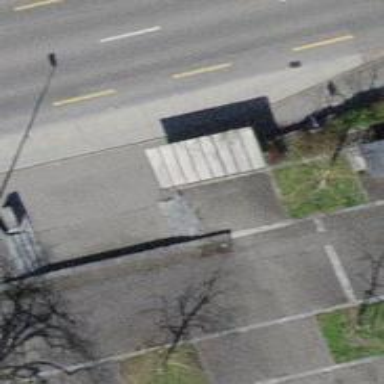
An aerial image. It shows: Road with steps.